Question: Can anyone tell me how to handle the pop-up in Watir? I have tried all the ways that have been mentioned in the following site:
'''
http://watirwebdriver.com/javascript-dialogs/
'''
I have also gone through the other questions that have been mentioned on StackOverflow but they are not working either.
it's a pop-up with the title "Message from webpage"
I proceeded in the following way: I manually process through the command prompt, when I hit the button then the 'Message from Webpage' pops-up and I am unable to process any commands through the command prompt.
See the below image:

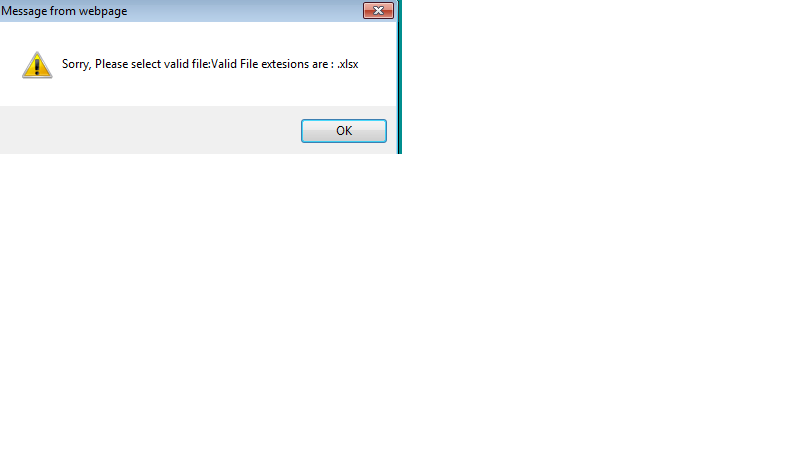
Answer: Right now when you require 'watir' the api is implemented differently for Internet Explorer than it is for other browsers.
You can either use:
'''
require 'watir-webdriver'
'''
or you can specify:
'''
require 'watir'
Watir.driver = :webdriver
'''
This is something that you shouldn't have to do, and it will be fixed soon.